Aerial crown-view tile of a tropical tree (Barro Colorado Island, Panama), acquired 20250915:
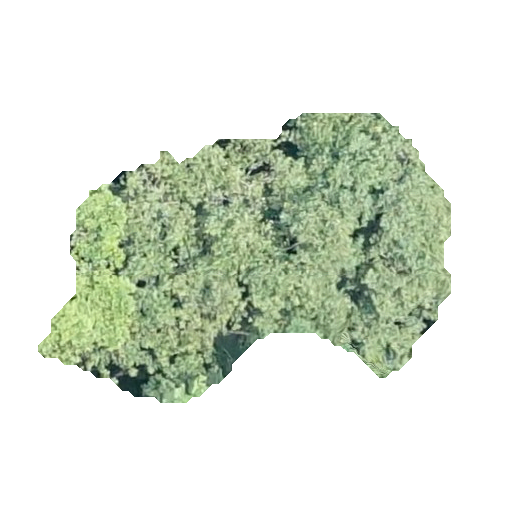
Species: Luehea seemannii
GBIF accepted scientific name: Luehea seemannii
Crown area: 117.193 m²